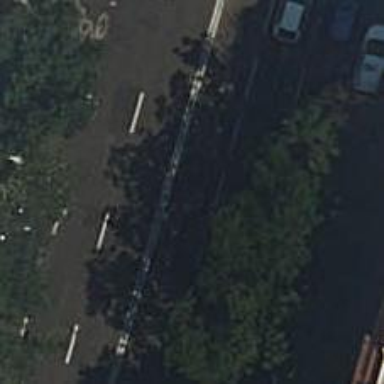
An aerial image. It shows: Stop position for public transport at railway stop.